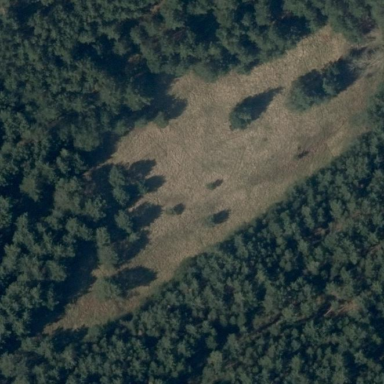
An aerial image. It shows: Area covered with grass.